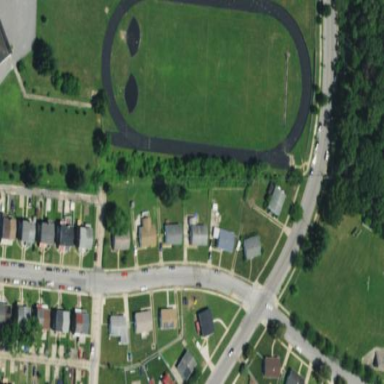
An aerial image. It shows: Paved track in leisure land area.